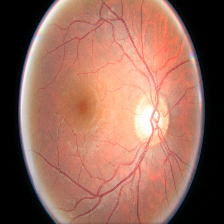
Diabetic retinopathy grade: Moderate